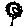
Label: flower